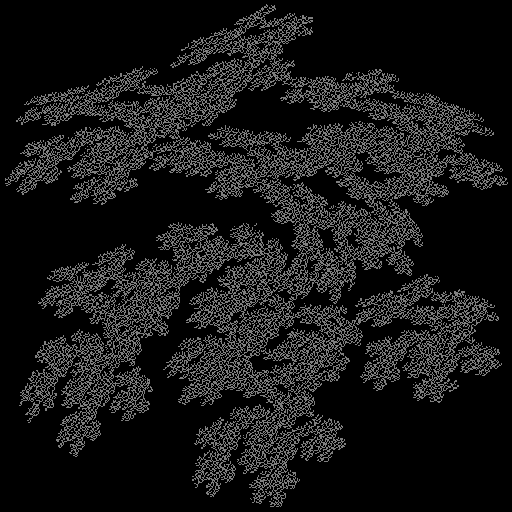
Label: pinetree